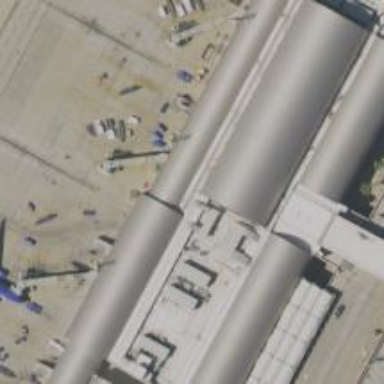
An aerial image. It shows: Airport gate.